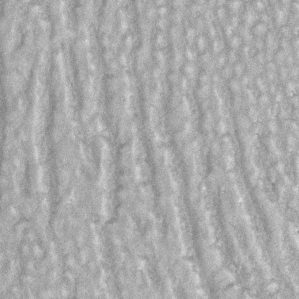
Label: frost